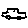
Label: car